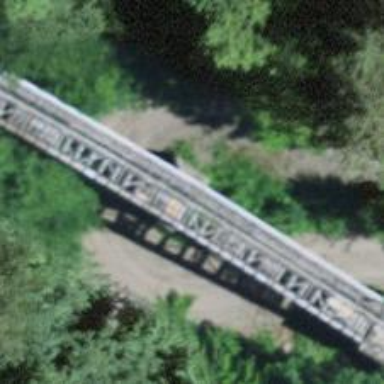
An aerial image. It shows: Funicular railway bridge.